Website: crate-barrel
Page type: receipt
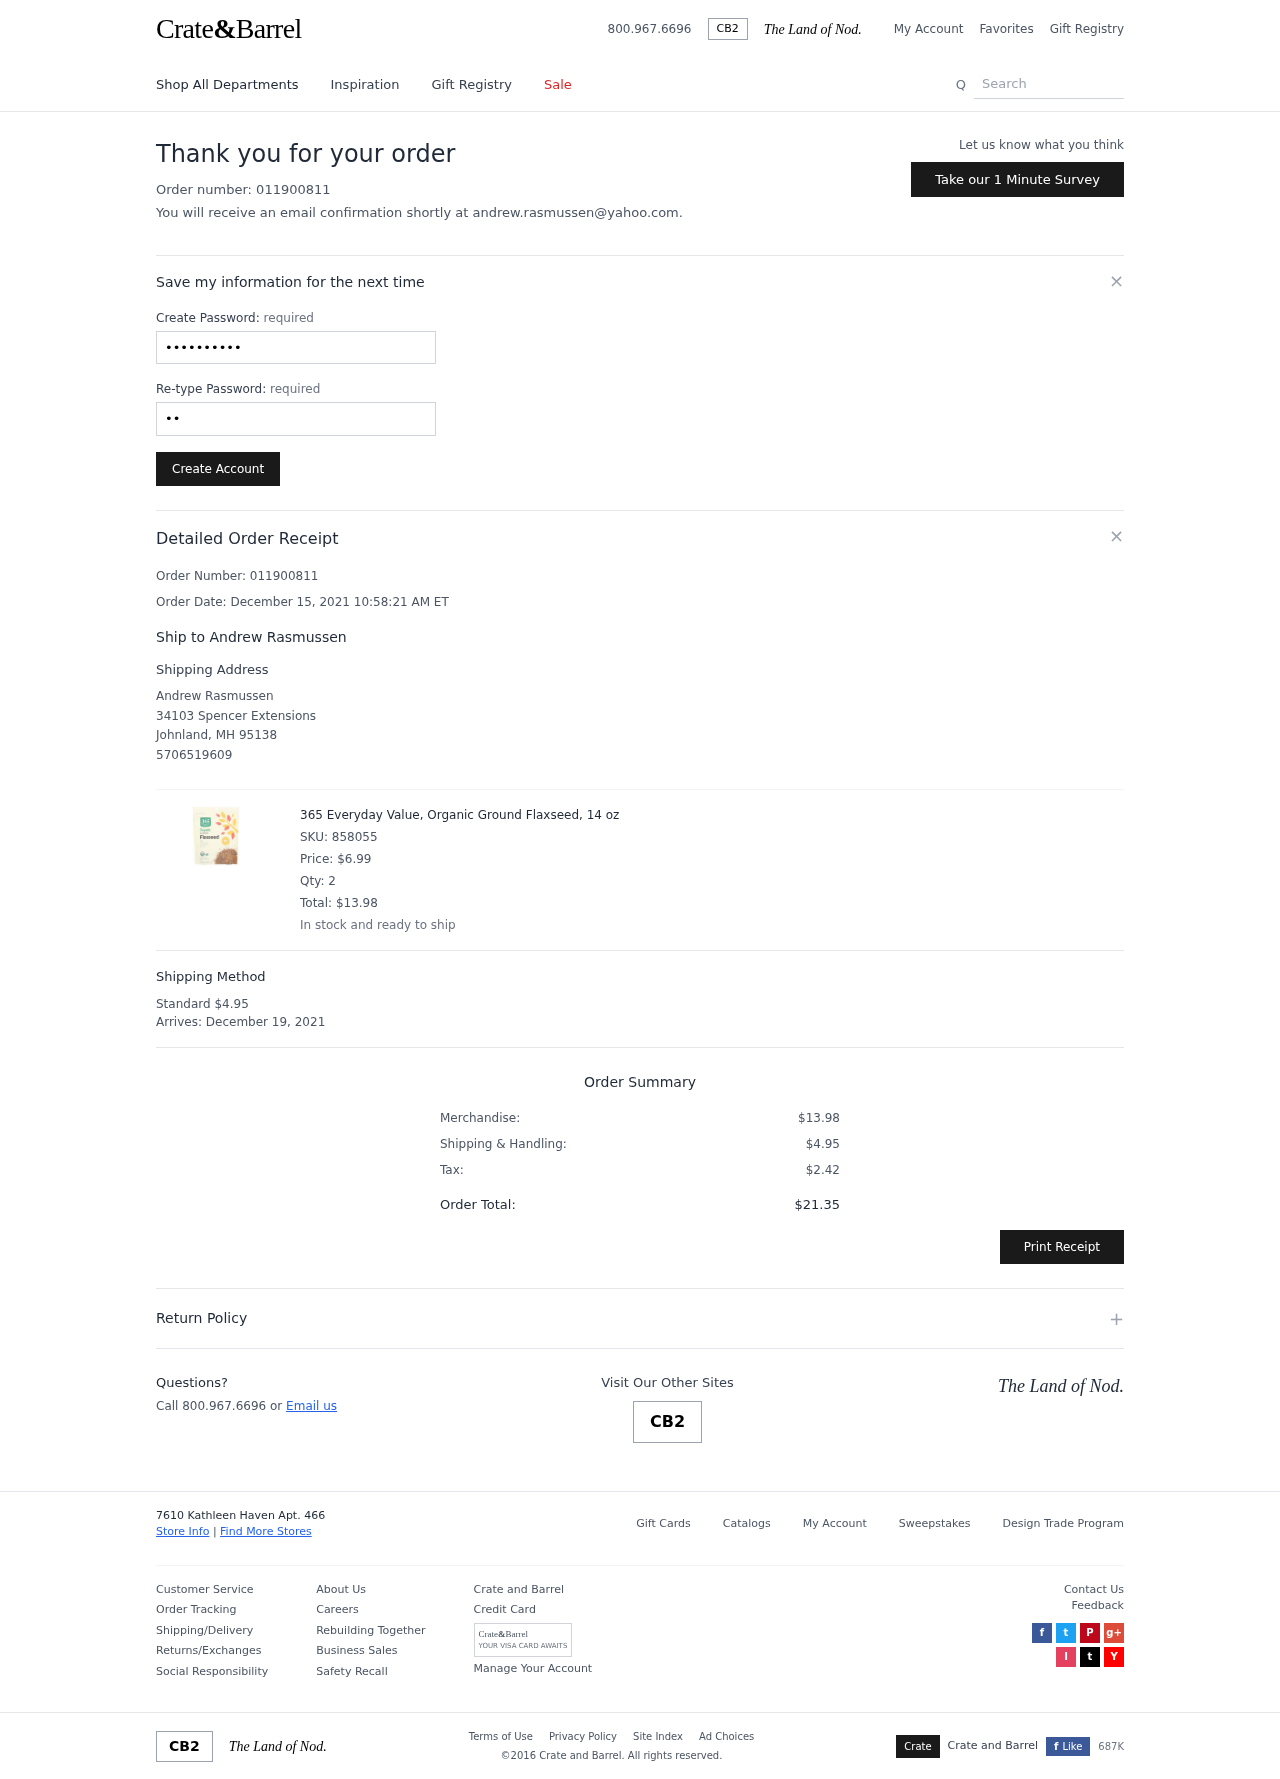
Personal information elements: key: PII_CITY
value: Johnland
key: PII_EMAIL
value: andrew.rasmussen@yahoo.com
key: PII_FULLNAME
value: Andrew Rasmussen
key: PII_FULLNAME
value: Ship to Andrew Rasmussen
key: PII_PHONE
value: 5706519609
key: PII_POSTCODE
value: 95138
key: PII_STATE_ABBR
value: MH
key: PII_STREET
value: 34103 Spencer Extensions
Product elements: key: PRODUCT1_NAME
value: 365 Everyday Value, Organic Ground Flaxseed, 14 oz
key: PRODUCT1_PRICE
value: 6.99
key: PRODUCT1_QUANTITY
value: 2
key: PRODUCT1_SKU
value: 858055
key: PRODUCT1_TOTAL
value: $13.98
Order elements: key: ORDER_ID
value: Order Number: 011900811
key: ORDER_ID
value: Order number: 011900811
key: ORDER_DATE
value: Order Date: December 15, 2021 10:58:21 AM ET
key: ORDER_SHIPPING_COST
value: $4.95
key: ORDER_DELIVERY_DATE
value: December 19, 2021
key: ORDER_SUBTOTAL
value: $13.98
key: ORDER_TAX
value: $2.42
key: ORDER_TOTAL
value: $21.35
Search elements: key: HEADER_SEARCH
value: Search